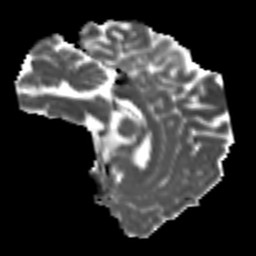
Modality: MD
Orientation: sagittal
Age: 22
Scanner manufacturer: siemens
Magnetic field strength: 3 T
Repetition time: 4.52 s
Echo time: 0.084 s